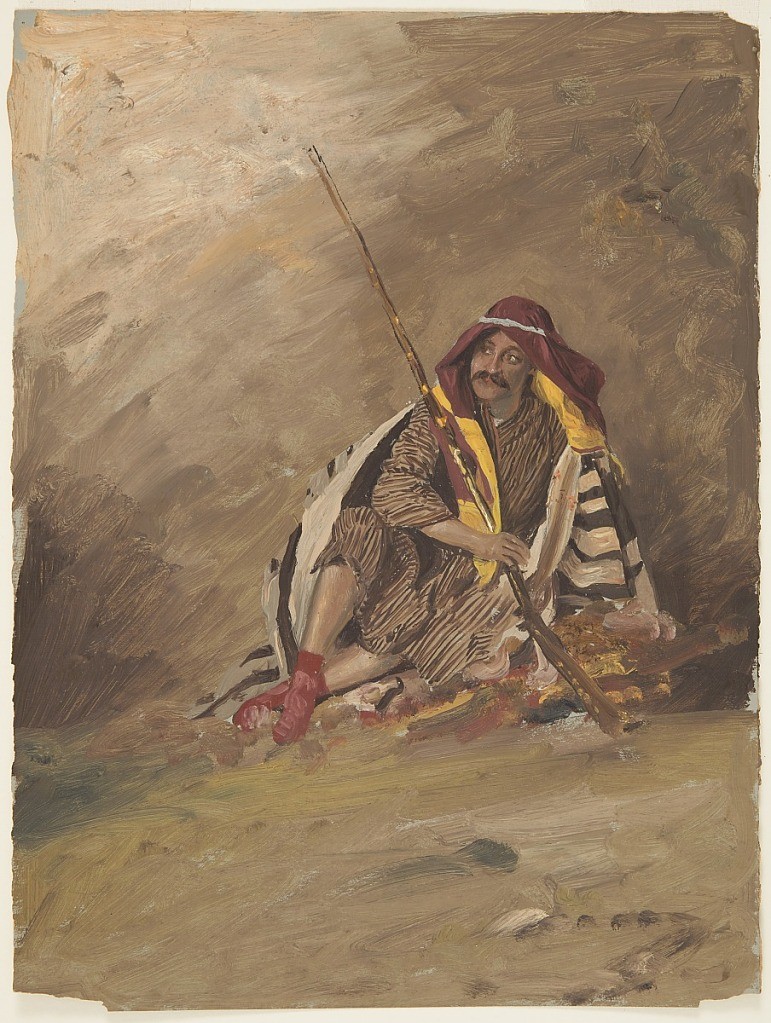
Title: Seated Bedouin Figure
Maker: Frederic Edwin Church, American, 1826–1900
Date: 1869-1870
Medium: Oil paint on brown paper
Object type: Drawing
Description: Figure study of an individual outfitted in Bedouin clothing. Seated, the figure leans back and crosses his ankles as he holds a long rifle that is propped against his shoulder. He glares out of frame to the left. Although wearing the flowing headdress and draped clothing of the Bedouin people, this individual is actually Benjamin Bellows Grant Stone, Church's neighbor who he dressed up to serve as a model. Foreground and background are indeterminate and hastily painted.